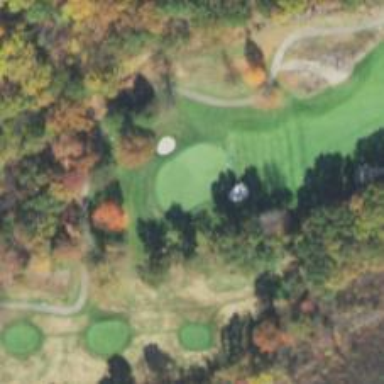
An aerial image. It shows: Golf hole.